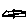
Label: line